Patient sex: F
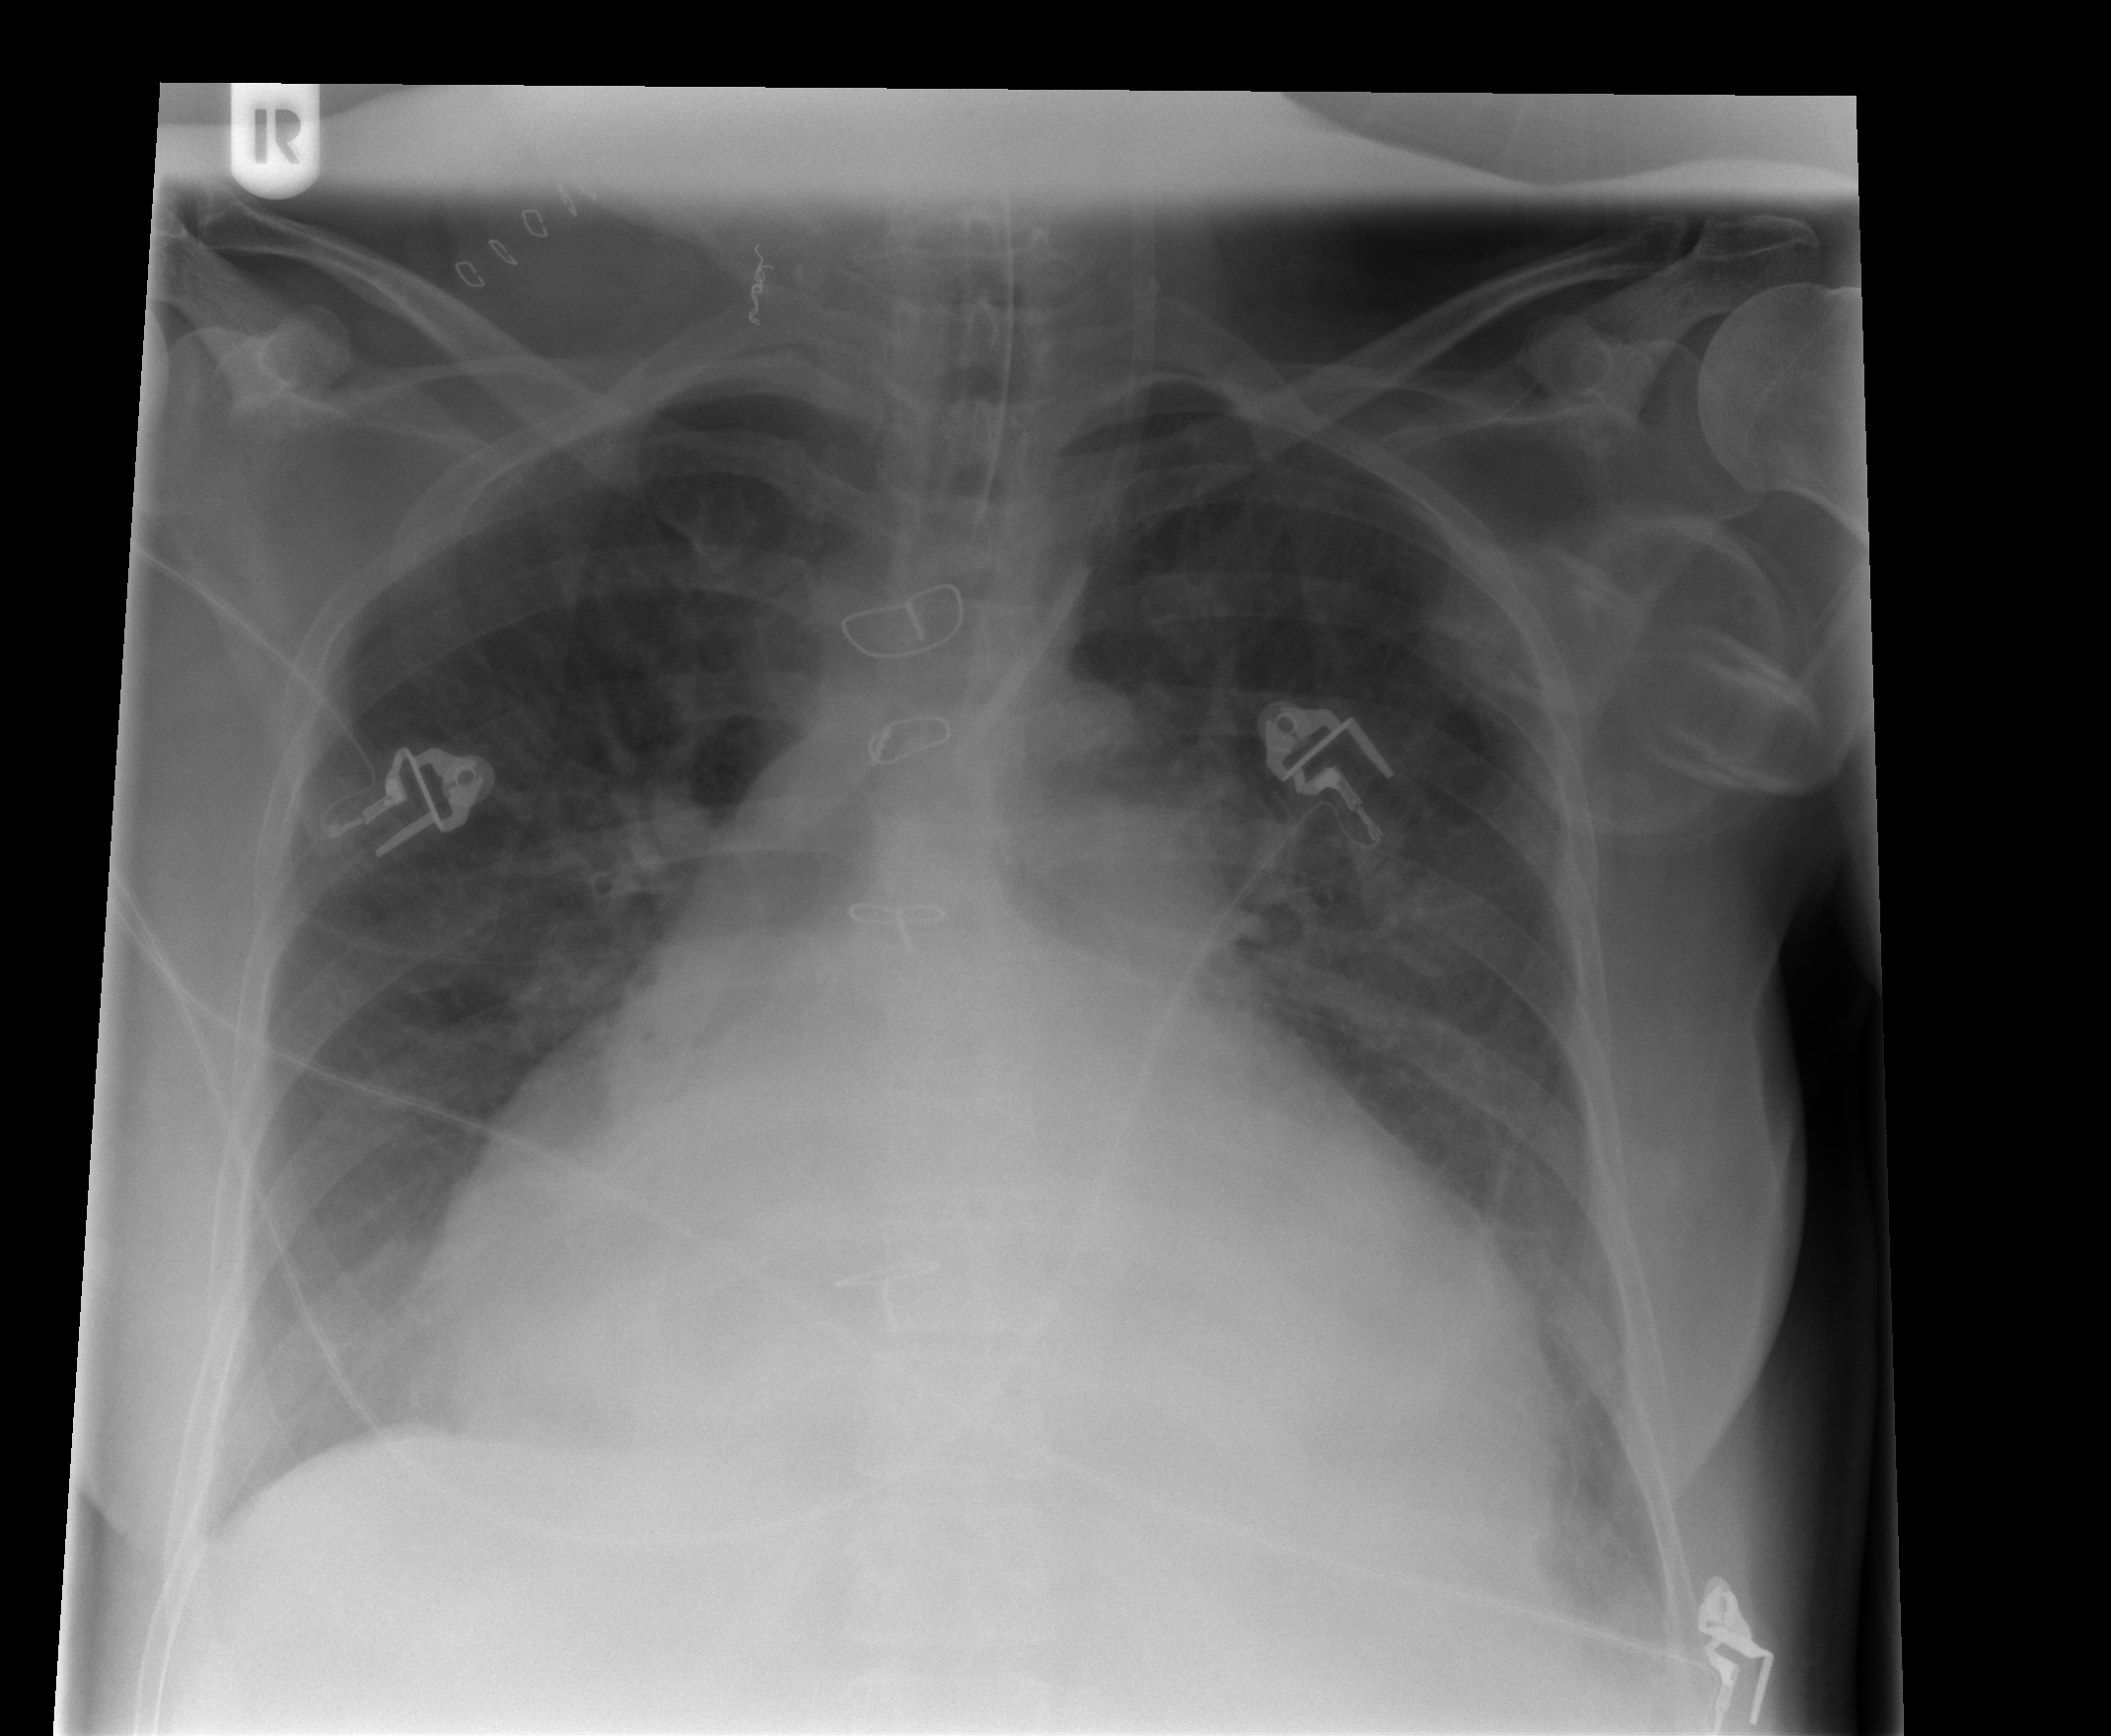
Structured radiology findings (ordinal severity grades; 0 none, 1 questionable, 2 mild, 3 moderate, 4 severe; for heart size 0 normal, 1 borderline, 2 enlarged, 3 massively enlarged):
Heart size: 3
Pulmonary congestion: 2
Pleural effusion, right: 0
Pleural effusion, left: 0
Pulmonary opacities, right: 0
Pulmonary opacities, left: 0
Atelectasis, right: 1
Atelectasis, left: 1